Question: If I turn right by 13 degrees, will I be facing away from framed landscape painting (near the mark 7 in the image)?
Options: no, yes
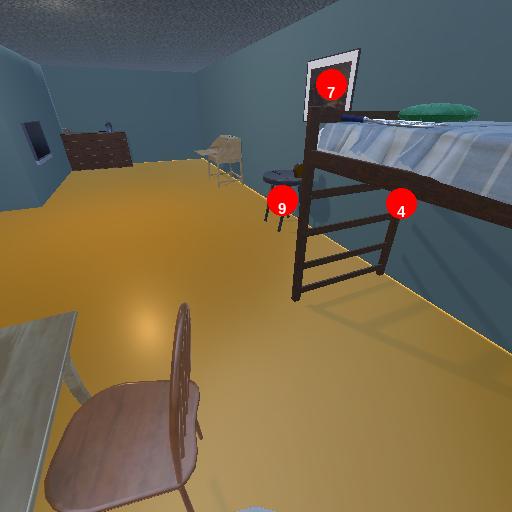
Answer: no